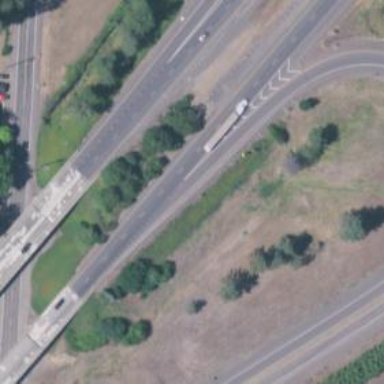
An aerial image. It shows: Motorway junction.